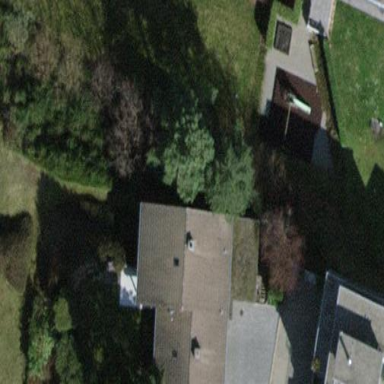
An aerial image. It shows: Detached building.